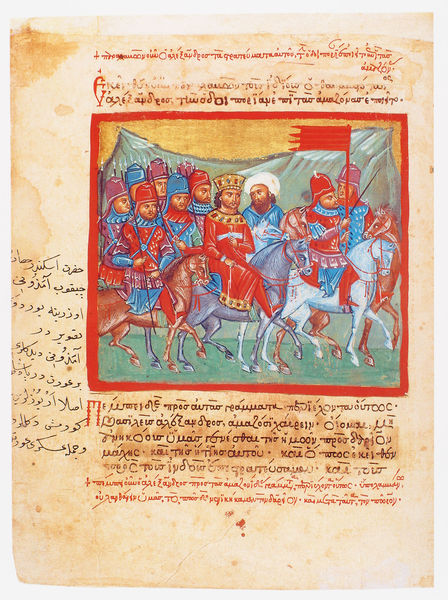
Titel: Der griechische Alexanderroman
Institution: Venedig, Hellenic Institute Codex Gr. 5
Schlagwörter: blau, grün, landschaft, rot, gold, krone, pferd, pferde, schrift, papier, rahmung, fahne, berge, violett, rand, banner, könig, soldaten, schriftzeichen, foto, buch, orient, text, ritter, pergament, griechisch, mittelalter, griechenland, lanzen, turban, grieche, miniatur, arabien, hadrian, papyrus, buchmalerei, majuskel, kodex, krohne, pfred, übersetzung, bannerträger, randzeichen